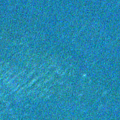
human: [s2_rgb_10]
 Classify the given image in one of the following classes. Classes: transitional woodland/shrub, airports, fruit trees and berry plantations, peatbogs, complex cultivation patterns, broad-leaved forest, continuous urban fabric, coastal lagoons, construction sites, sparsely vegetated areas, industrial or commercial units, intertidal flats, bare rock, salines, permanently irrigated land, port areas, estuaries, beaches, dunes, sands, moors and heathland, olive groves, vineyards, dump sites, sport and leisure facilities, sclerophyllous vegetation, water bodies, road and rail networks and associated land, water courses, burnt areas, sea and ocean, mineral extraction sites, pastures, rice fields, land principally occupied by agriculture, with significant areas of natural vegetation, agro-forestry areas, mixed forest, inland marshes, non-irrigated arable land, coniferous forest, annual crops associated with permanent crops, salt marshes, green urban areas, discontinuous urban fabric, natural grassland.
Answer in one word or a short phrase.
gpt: sea and ocean